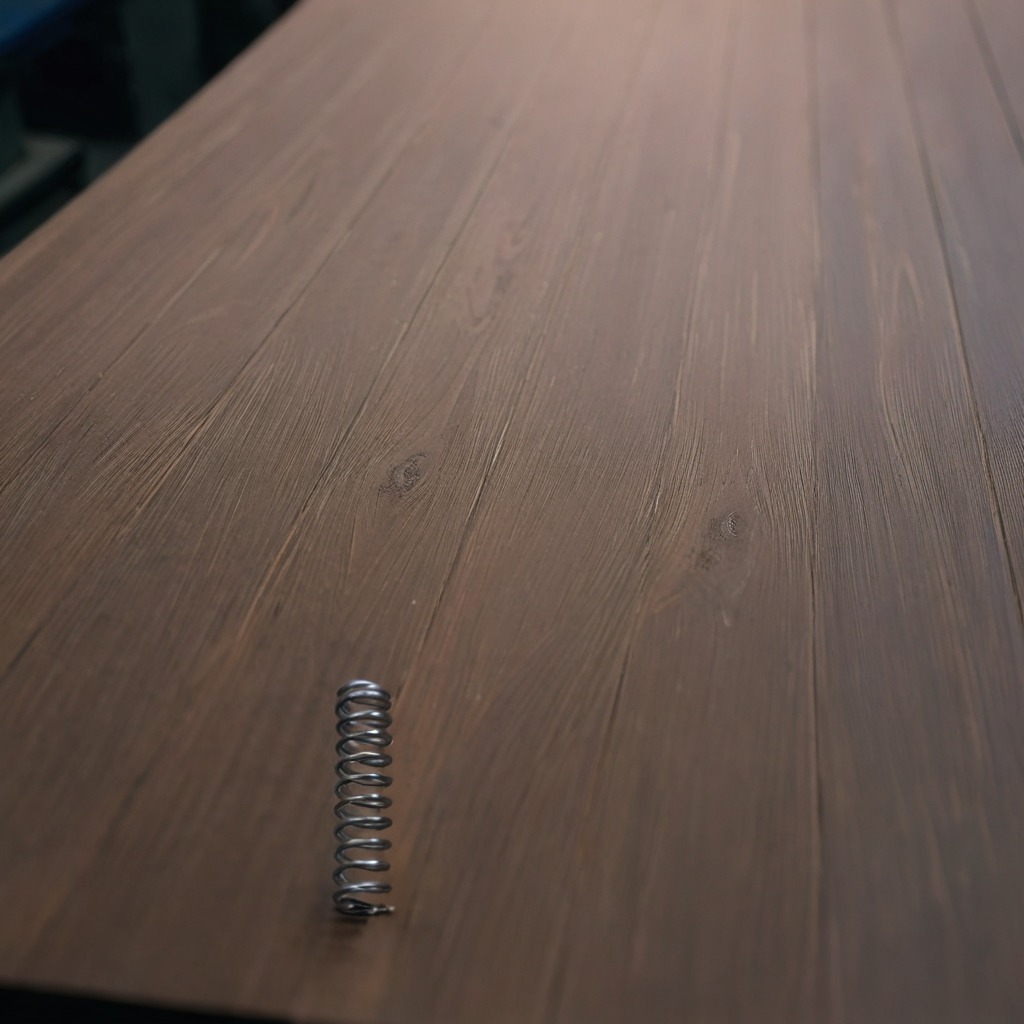
A coiled metal spring is lying on the old table.